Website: apple
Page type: customer-info-address
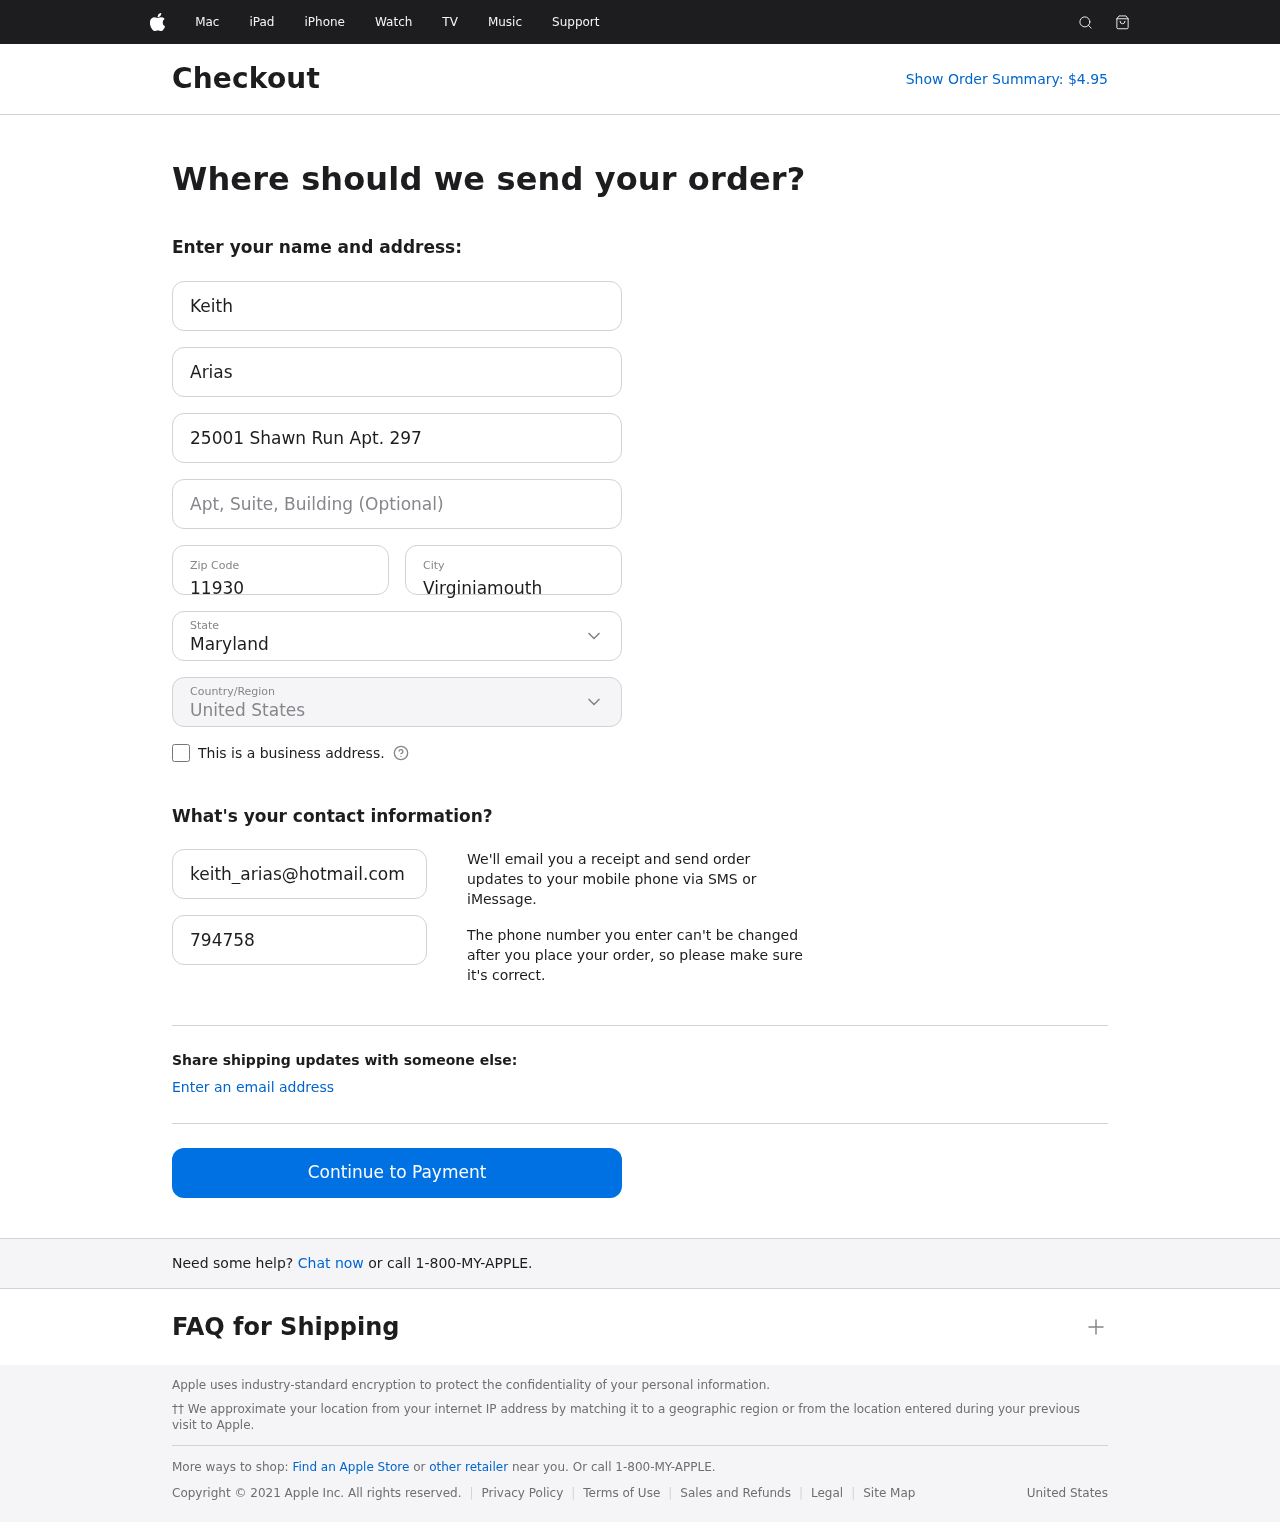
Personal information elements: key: PII_CITY
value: Virginiamouth
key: PII_COUNTRY
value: United States
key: PII_EMAIL
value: keith_arias@hotmail.com
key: PII_FIRSTNAME
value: Keith
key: PII_LASTNAME
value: Arias
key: PII_PHONE
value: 7947582709
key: PII_POSTCODE
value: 11930
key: PII_STATE
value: Maryland
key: PII_STREET
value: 25001 Shawn Run Apt. 297
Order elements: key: ORDER_TOTAL
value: Show Order Summary: $4.95